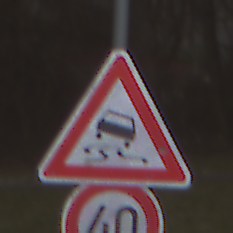
Verkehrszeichen: SchleuderOderRutschgefahr
Zusatzzeichen unten: Geschwindigkeit40
Umgebung: Outdoor, Nature
Tageszeit: Midday
Wetter: Overcast
Licht: Natural
Jahreszeit: NotSpecified
Kontrast: LowContrast